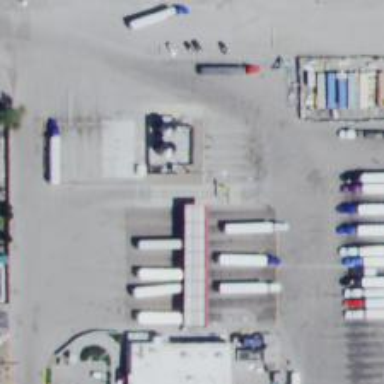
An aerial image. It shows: Weighbridge facility.